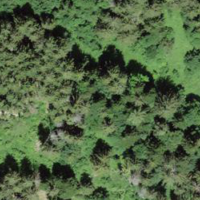
EUNIS habitat code: 43
Species observed at this site:
Leucojum vernum
Carduus personata